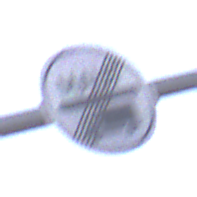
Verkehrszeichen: EndeMautpflicht
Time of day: Dusk
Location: Outdoor (Nature)
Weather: Clear
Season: NotSpecified
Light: Natural